Question: I'm trying to convert a base64 string into a string for which I'm using the Apache Commons Base64 class. This conversion functionality is to be incorporated into a Java web applet being developed in NetBeans. When I try to run the web applet, the web applet claims that there is a 'java.lang.NoClassDefFoundError: org/apache/commons/codec/binary/Base64' at the stage where I try to do a base64 conversion.
I've tried right-clicking on the project and selecting properties and adding
> commons-codec-1.7.jar
to my list of libraries.
I've also tried including the commons-codec-1.7.jar file in WEB-INF/lib directory, as well as in the same path as the html file that is used to launch my web applet. In all circumstances, the
> java.lang.NoClassDefFoundError
keeps showing up.
I am not sure why this is happening and I am currently stuck as a result.
Any help would be appreciated.
Thanks.
Here is a screenshot:

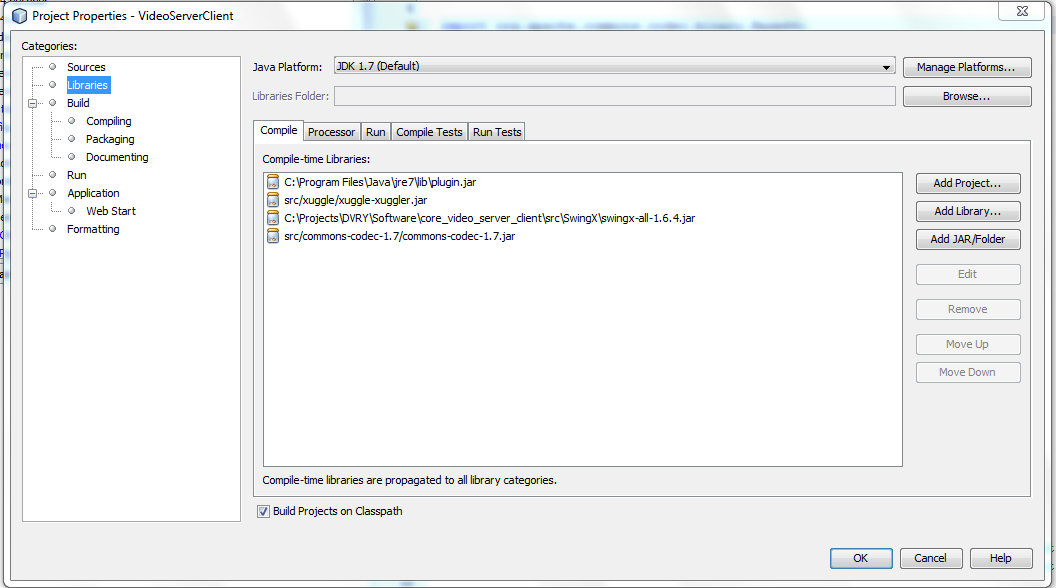
Answer: Simply adding the JAR file to the 'WEB-INF/lib' will not work. You need to ensure that the JAR is available for download and that it is included in the applet tag archive list:
'''
<applet code="MyApplet.class" width=640 height=480 archive="myapplet.jar,commons-codec-1.7.jar">
</applet>
'''